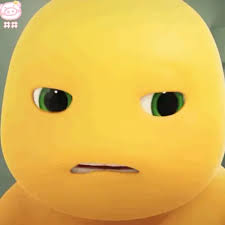
Label: nailong